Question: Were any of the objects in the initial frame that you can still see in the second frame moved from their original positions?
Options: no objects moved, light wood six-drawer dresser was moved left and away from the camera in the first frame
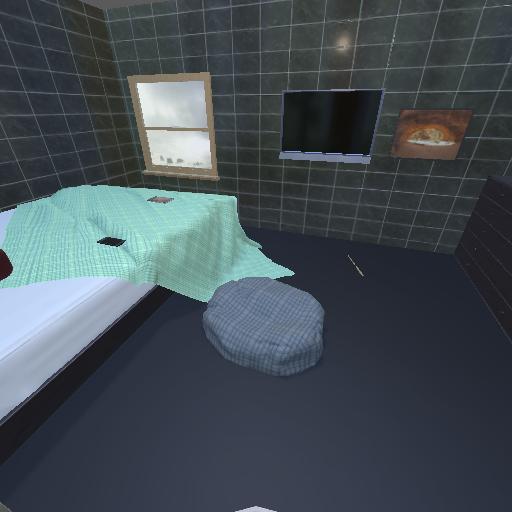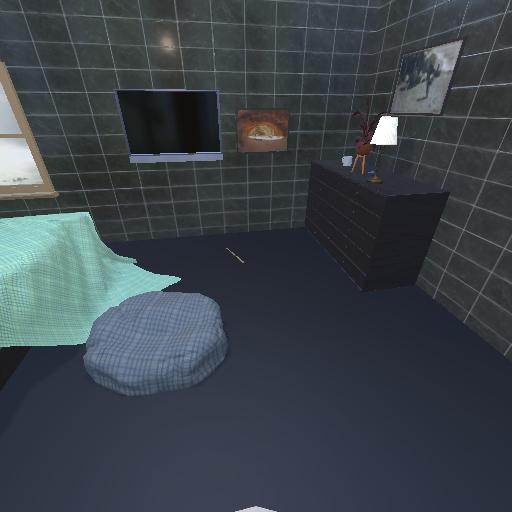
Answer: no objects moved